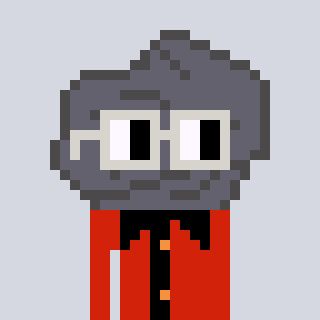
a pixel art character with square light gray glasses, a rock-shaped head and a red-colored body on a cool background